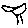
Label: bird